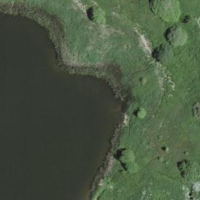
EUNIS habitat code: 24
Species observed at this site:
Corvus corone
Turdus philomelos
Fulica atra
Anthus spinoletta
Turdus viscivorus
Buteo buteo
Spinus spinus
Larus michahellis
Erithacus rubecula
Pica pica
Phoenicurus ochruros
Sitta europaea
Garrulus glandarius
Saxicola rubicola
Falco tinnunculus
Corvus corax
Periparus ater
Cyanistes caeruleus
Lophophanes cristatus
Anas platyrhynchos
Sturnus vulgaris
Linaria cannabina
Pyrrhula pyrrhula
Chloris chloris
Troglodytes troglodytes
Fringilla coelebs
Carduelis carduelis
Turdus merula
Columba palumbus
Phalacrocorax carbo
Fringilla montifringilla
Parus major
Hirundo rustica
Mergus merganser
Milvus milvus
Turdus pilaris
Milvus migrans
Regulus regulus
Motacilla alba